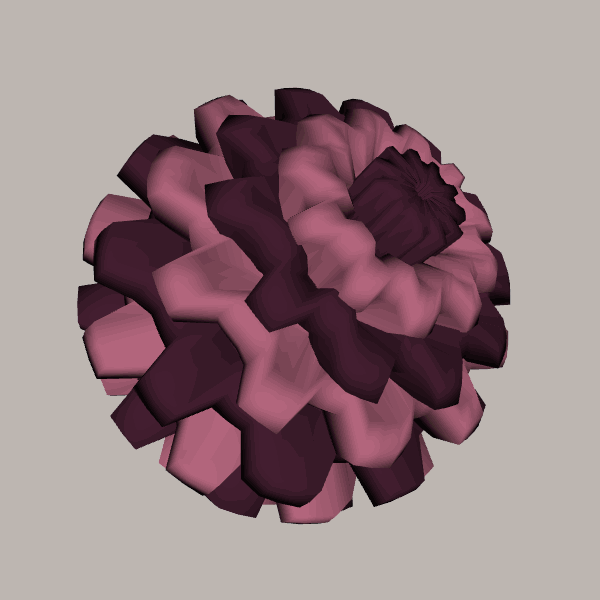
Background: light